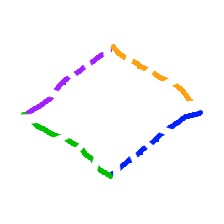
Shape: rhombus